Field crop: maize
Growth stage: 2
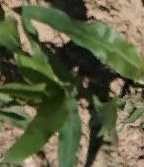
Species: maize